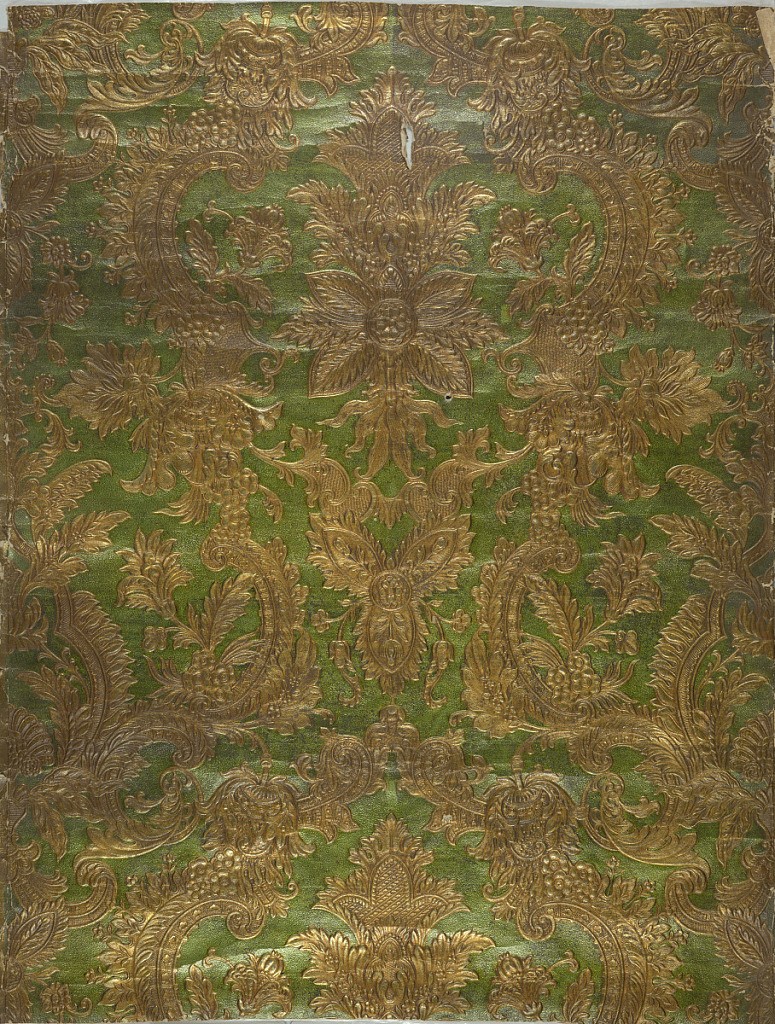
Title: Sidewall
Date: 1875–99
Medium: Block-printed paper, embossed
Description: Imitation leather. Embossed symmetrical rococo foliate and floral pattern of realistic and symbolic motifs on background of stippled texture; printed in metallic lime-green and metallic gold.